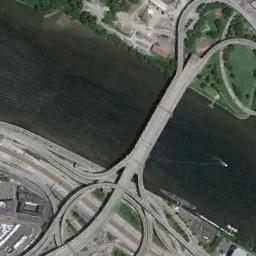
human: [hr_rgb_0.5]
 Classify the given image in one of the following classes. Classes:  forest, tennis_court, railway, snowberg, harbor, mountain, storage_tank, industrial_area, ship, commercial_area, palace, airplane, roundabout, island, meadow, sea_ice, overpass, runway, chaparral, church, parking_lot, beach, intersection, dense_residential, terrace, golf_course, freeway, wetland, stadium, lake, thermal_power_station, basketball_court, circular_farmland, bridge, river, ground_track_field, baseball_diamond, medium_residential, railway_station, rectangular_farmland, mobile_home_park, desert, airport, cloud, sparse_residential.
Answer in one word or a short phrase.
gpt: bridge